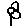
Label: flower